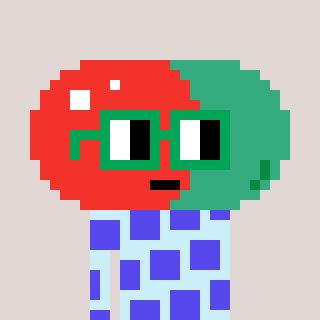
a pixel art character with square green glasses, a pill-shaped head and a cold-colored body on a warm background